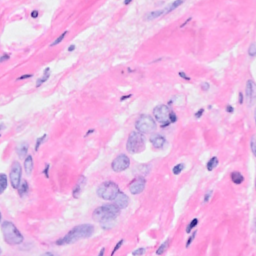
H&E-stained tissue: Breast